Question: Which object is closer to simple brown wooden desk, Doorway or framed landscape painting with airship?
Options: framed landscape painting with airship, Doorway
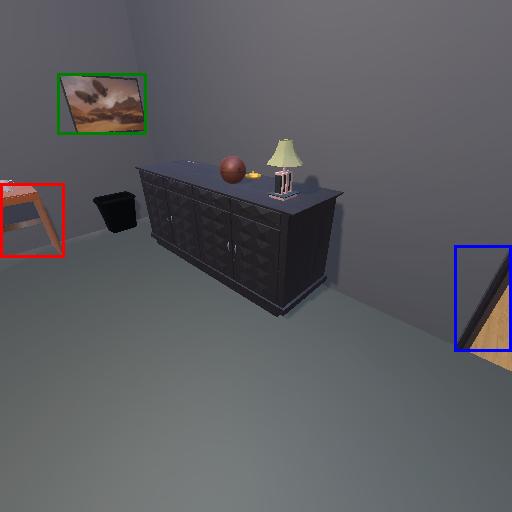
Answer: framed landscape painting with airship